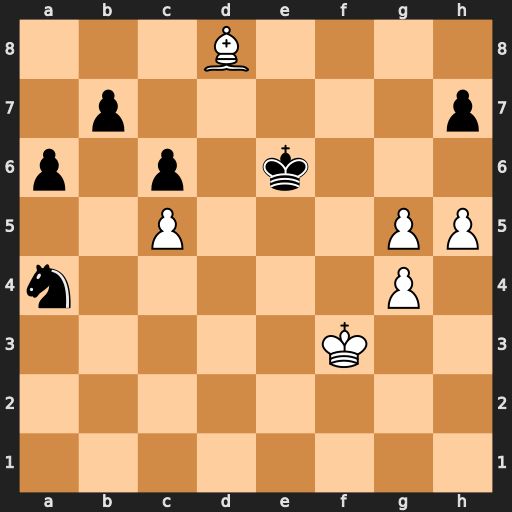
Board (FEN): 3B4/1p5p/p1p1k3/2P3PP/n5P1/5K2/8/8
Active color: w
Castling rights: -
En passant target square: -
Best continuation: g6 hxg6 hxg6 Nxc5 Kf4